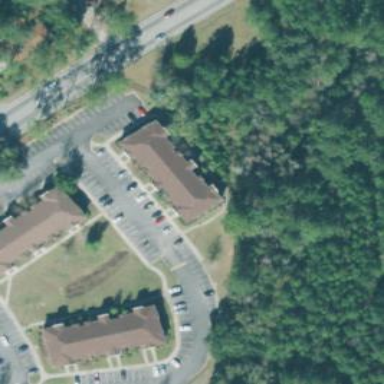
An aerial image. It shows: Image showing building with apartments.